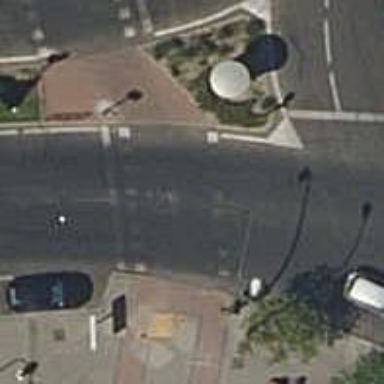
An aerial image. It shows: Road crossing with traffic signals.